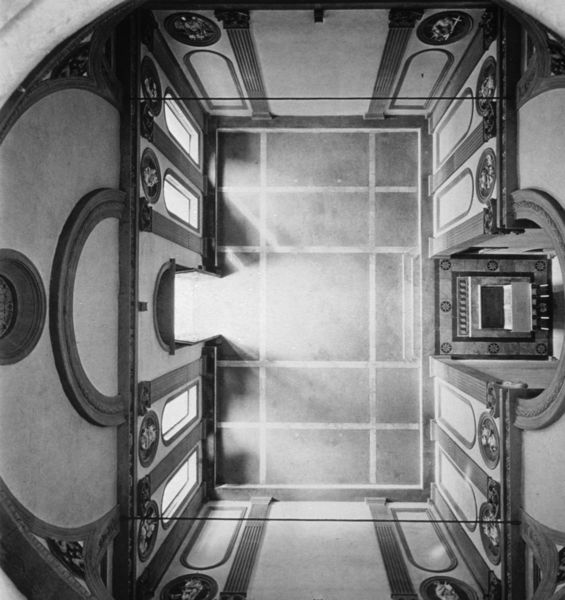
Titel: Capella de' Pazzi (Blick aus der Laterne)
Künstler: Filippo Brunelleschi
Standort: Firenze
Institution: Santa Croce / Capella de'Pazzi
Schlagwörter: dunkel, schatten, weiß, fenster, grau, hell, kariert, licht, pfeiler, raum, schwarz, tür, zimmer, blick, gebäude, muster, wand, architektur, barock, rahmen, innenraum, kirche, boden, decke, innen, renaissance, rund, bilder, ansicht, bogen, italien, perspektive, fußboden, modern, nebel, linien, türe, pilaster, saal, vogelperspektive, rundbogen, kuppel, jugendstil, detail, ornamente, wandmalerei, kerzen, nebenraum, stuck, tiefe, surreal, tor, aufsicht, foto, fotografie, oben, rechtecke, unten, bögen, wände, eingang, arkade, medaillon, rechteck, palast, strahlen, draufsicht, schwarzweiss, fliesen, altar, photo, halbrund, portal, gesims, rosette, seitenschiff, schloß, altarraum, rundbögen, florenz, chor, kapelle, kanneluren, schwaru, viereckig, kirchlich, fließen, villa stuck, art nouveau, raster, gründerzeit, gebälk, aufriss, nischen, brunelleschi, vorraum, medaillons, architekturfotografie, von oben, bruneleschi, nach unten, täfelung, fotot, von oben nach unten, pazzi kapelle, pazzi, kappell, konzentrische doppelarkade, seitenraum, bidl in vogelperspektive, raum von oben, links ist die türen, 4 fenster, boden im vierecke unterteilt, rechts eine art tron, volume light, mc escher, kann ich meinen joker anrufen